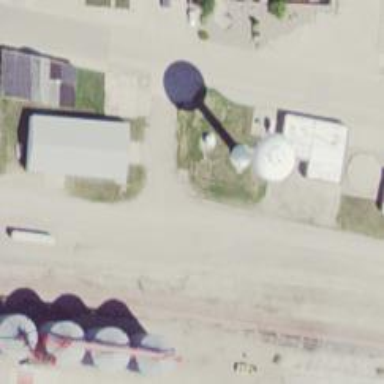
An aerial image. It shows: Water tower that is man-made.